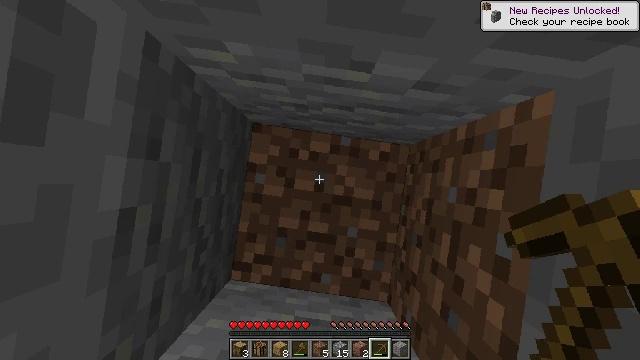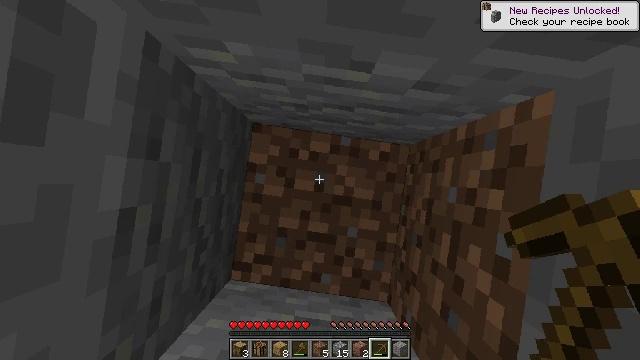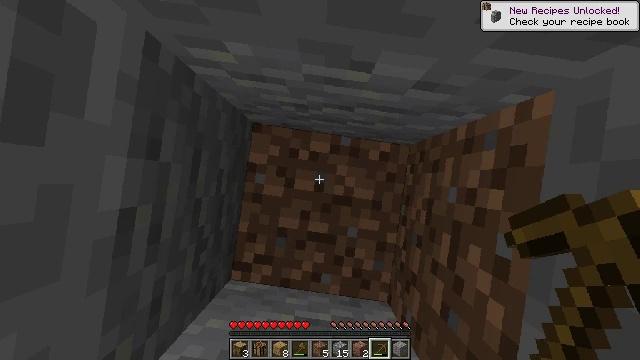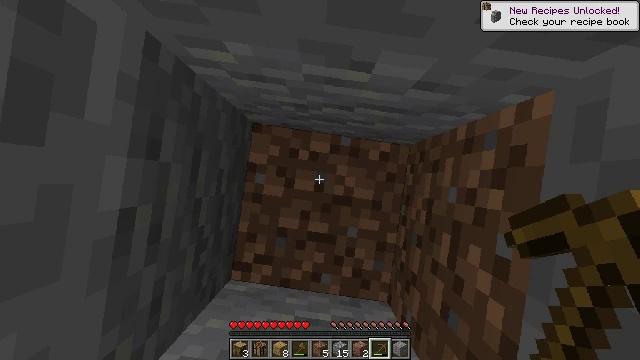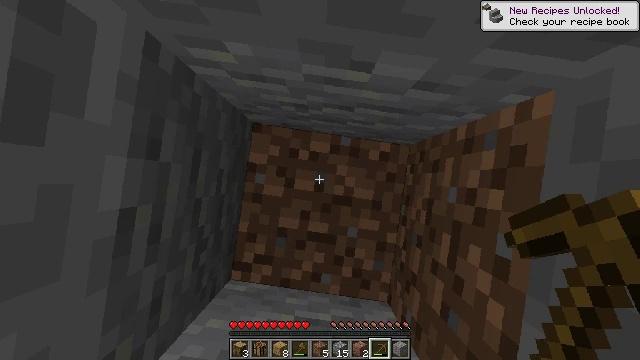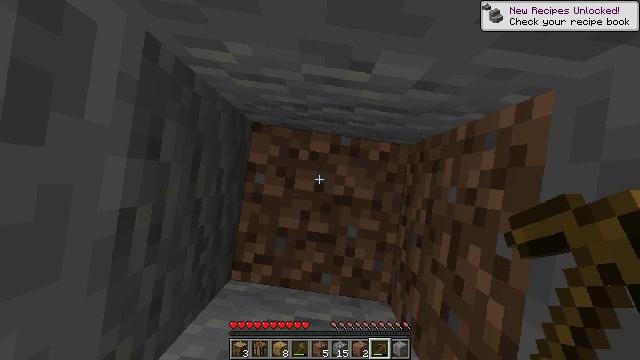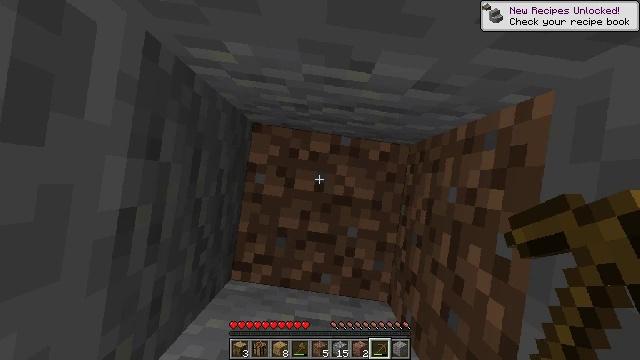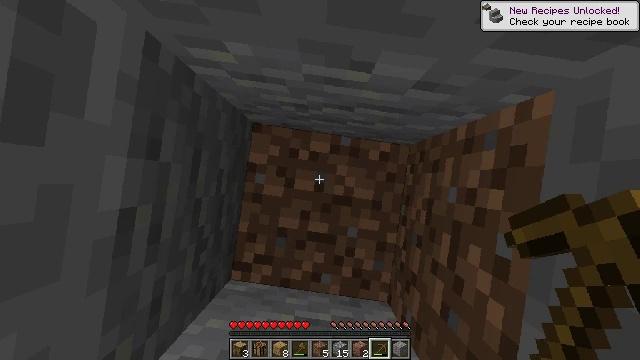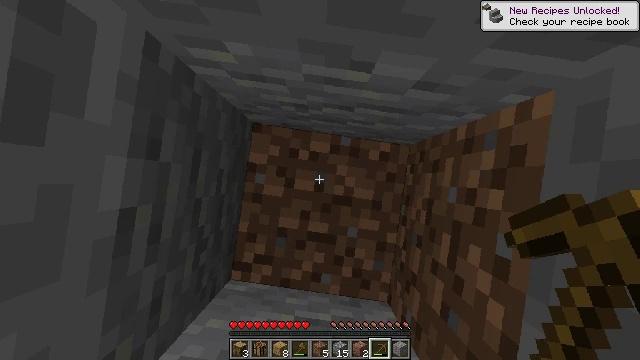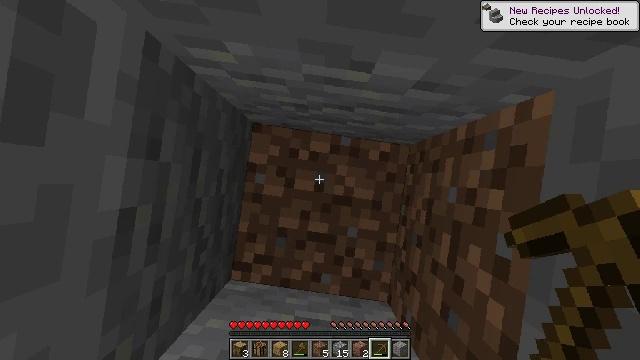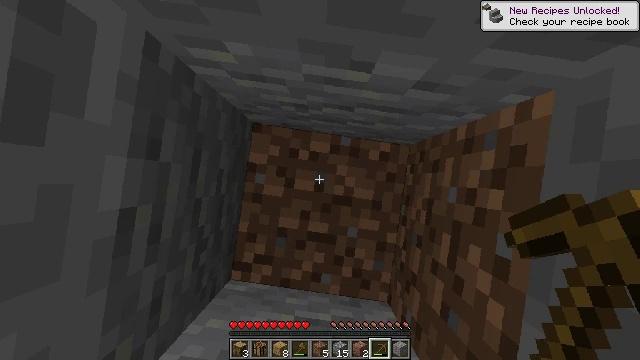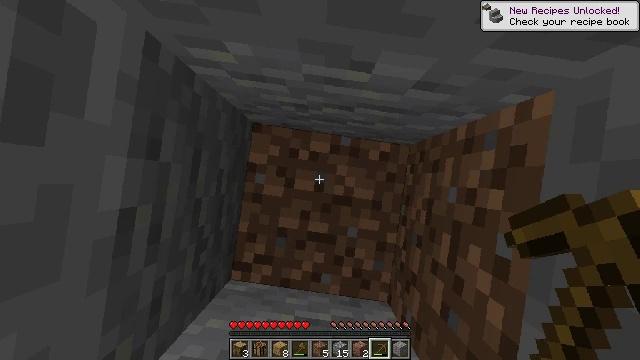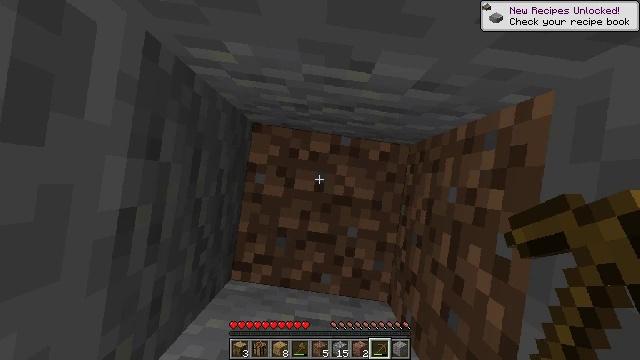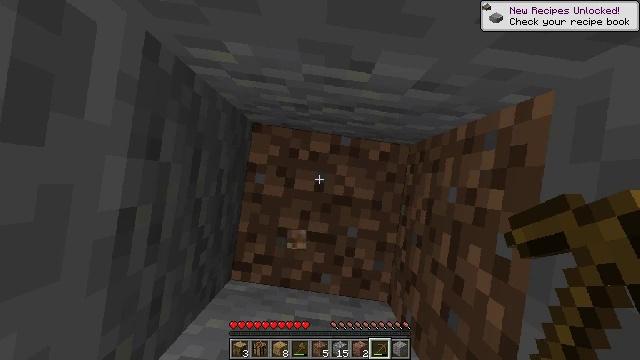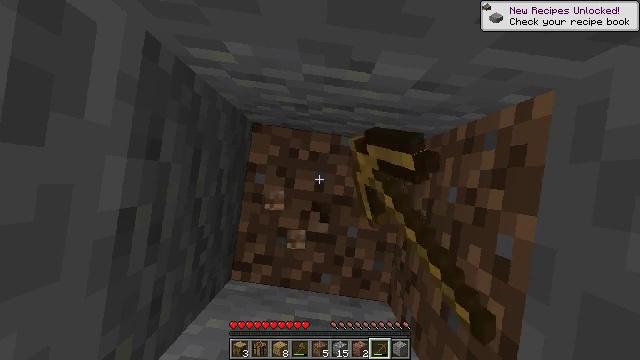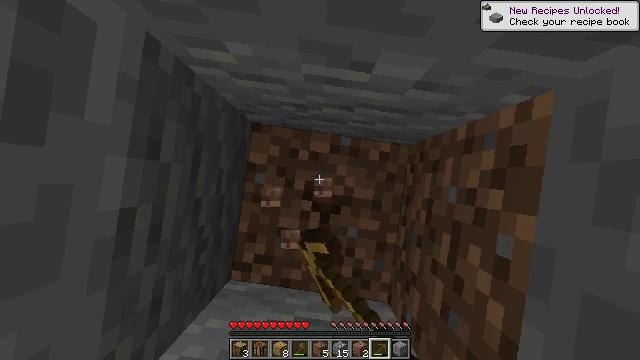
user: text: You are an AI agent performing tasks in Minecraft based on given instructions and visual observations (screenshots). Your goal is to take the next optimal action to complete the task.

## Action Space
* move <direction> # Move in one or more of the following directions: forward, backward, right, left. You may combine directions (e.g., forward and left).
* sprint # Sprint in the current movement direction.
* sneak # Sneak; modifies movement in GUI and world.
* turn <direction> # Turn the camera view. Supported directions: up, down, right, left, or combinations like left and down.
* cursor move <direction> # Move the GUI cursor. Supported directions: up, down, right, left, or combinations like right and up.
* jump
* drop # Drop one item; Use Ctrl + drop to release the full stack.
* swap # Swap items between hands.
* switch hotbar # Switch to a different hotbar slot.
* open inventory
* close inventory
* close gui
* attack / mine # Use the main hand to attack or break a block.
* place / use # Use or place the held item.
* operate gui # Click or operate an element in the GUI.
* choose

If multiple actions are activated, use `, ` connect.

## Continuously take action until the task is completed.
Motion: motion action
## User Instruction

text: Gather dirt.
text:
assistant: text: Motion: no_op
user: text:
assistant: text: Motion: no_op
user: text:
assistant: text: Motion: no_op
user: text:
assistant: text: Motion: no_op
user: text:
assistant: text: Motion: no_op
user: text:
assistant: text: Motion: no_op
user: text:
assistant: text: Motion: no_op
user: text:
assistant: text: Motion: no_op
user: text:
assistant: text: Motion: no_op
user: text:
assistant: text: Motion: no_op
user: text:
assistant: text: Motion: no_op
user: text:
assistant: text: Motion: no_op
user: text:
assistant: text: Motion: no_op
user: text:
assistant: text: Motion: no_op
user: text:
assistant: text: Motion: attack / mine
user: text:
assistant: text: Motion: attack / mine
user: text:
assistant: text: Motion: attack / mine
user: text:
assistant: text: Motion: attack / mine
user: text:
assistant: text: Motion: attack / mine
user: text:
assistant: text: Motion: attack / mine
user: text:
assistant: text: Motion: attack / mine
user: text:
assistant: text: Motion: attack / mine
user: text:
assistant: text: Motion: attack / mine
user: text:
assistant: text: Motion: attack / mine
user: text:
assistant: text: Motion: attack / mine
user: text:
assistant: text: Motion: attack / mine
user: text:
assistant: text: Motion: attack / mine
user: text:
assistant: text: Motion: attack / mine
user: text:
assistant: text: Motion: attack / mine
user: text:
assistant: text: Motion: attack / mine